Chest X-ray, PA view. Patient: 19 years old, sex M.
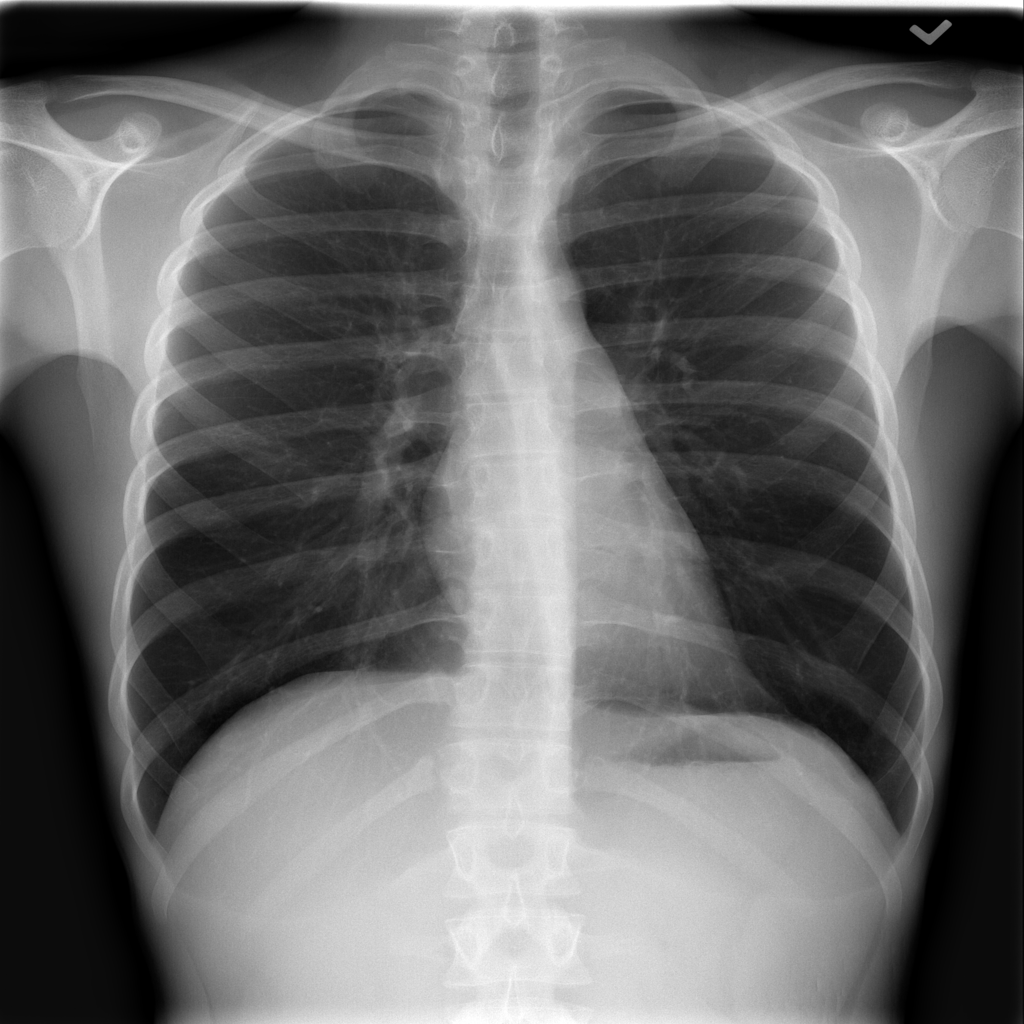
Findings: No Finding